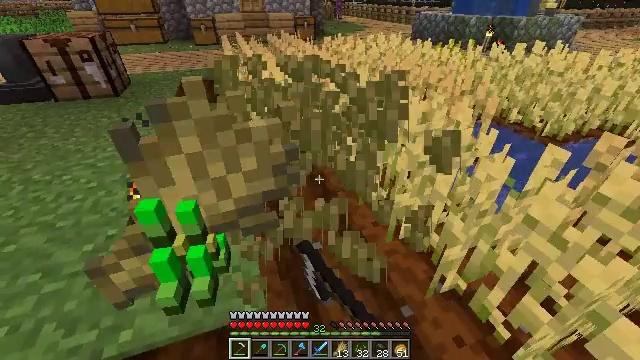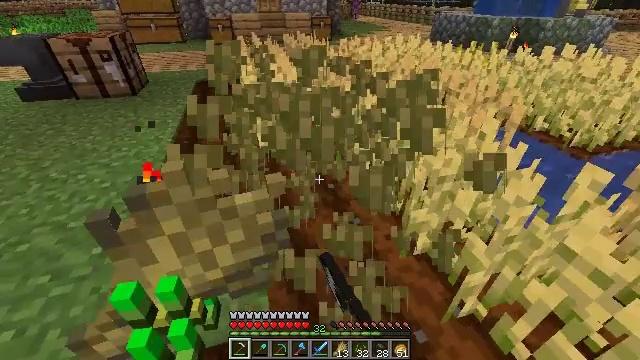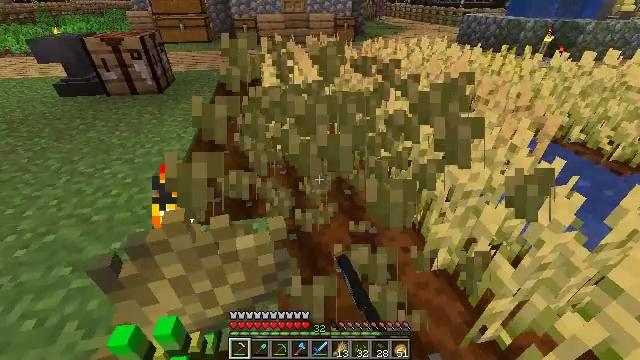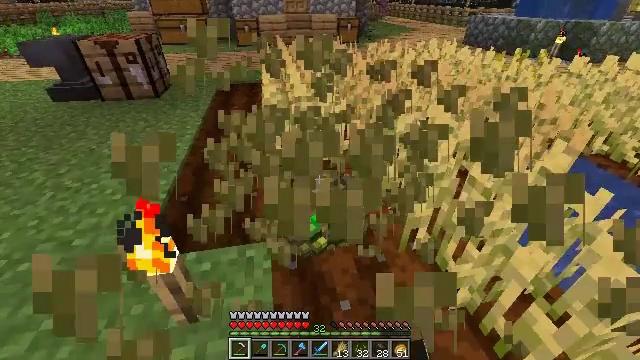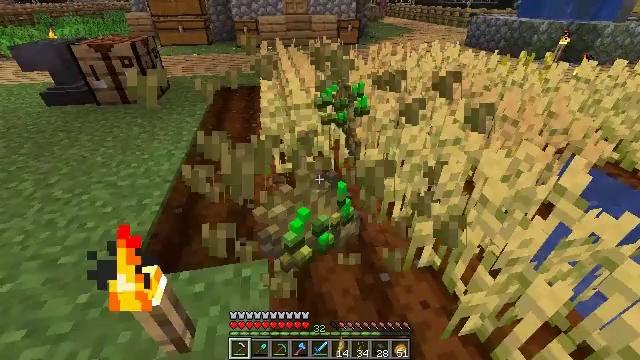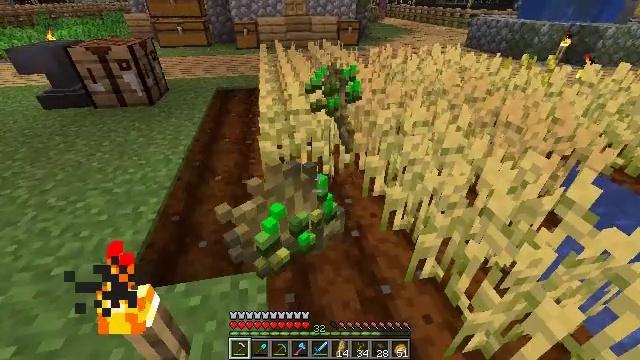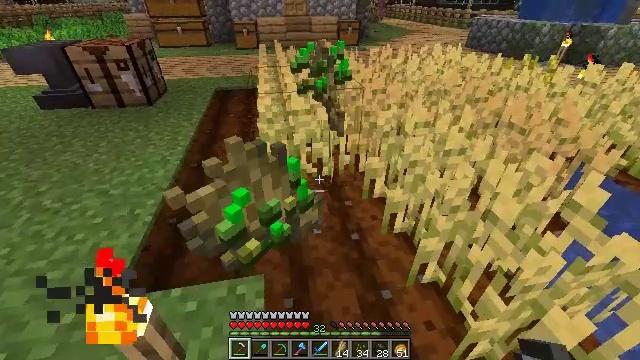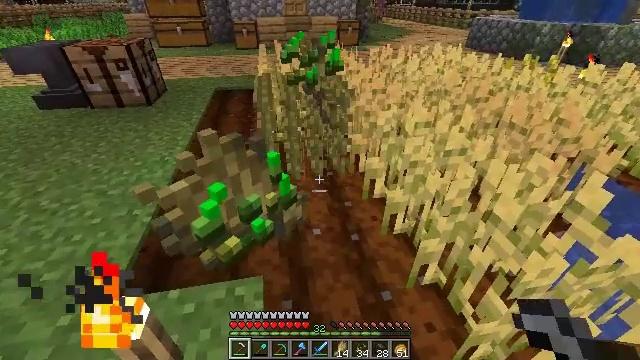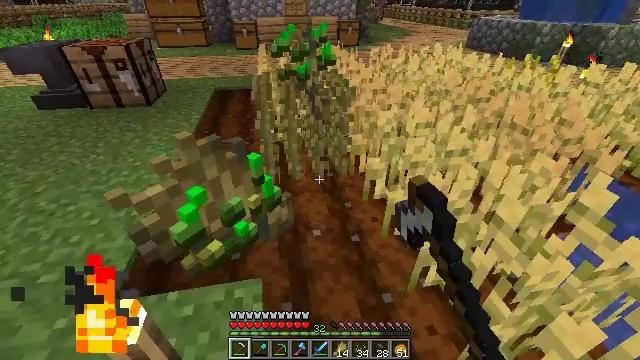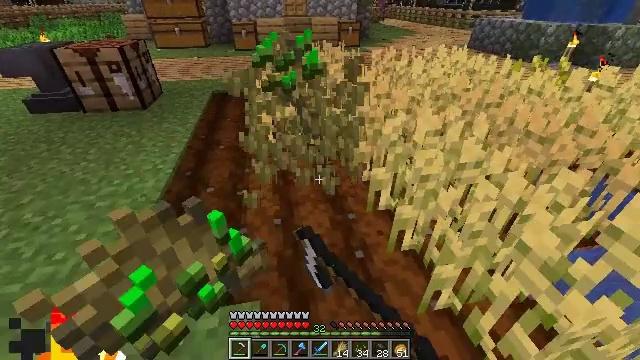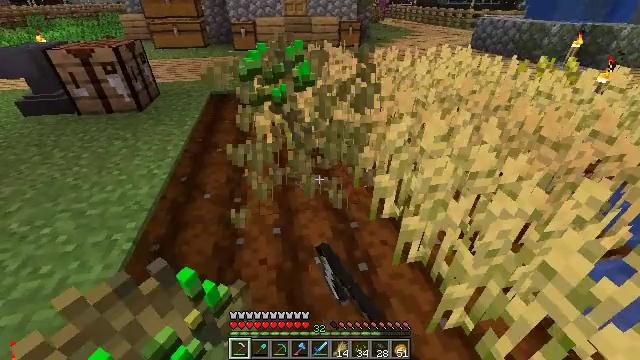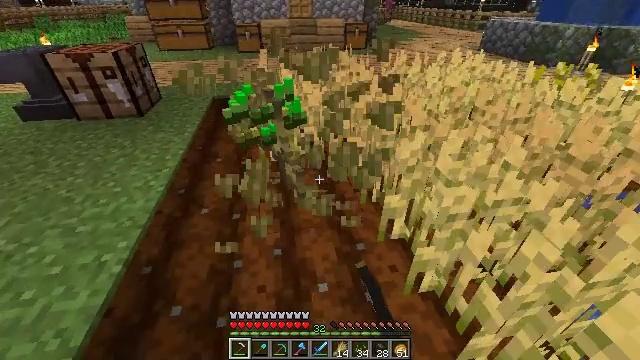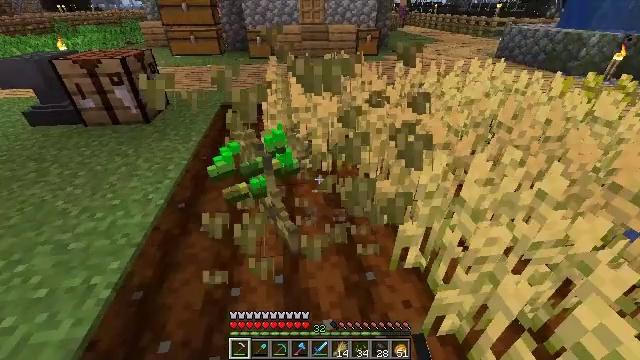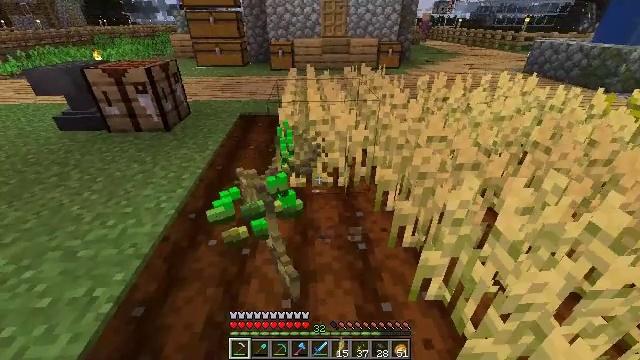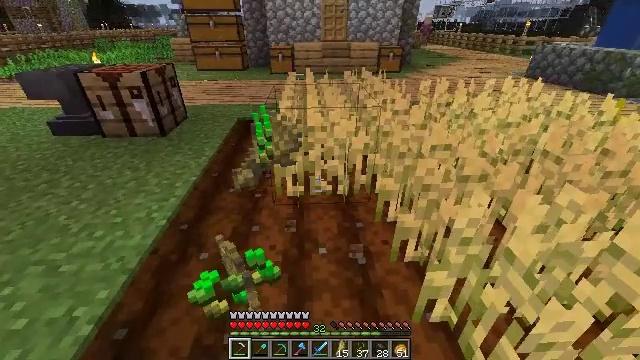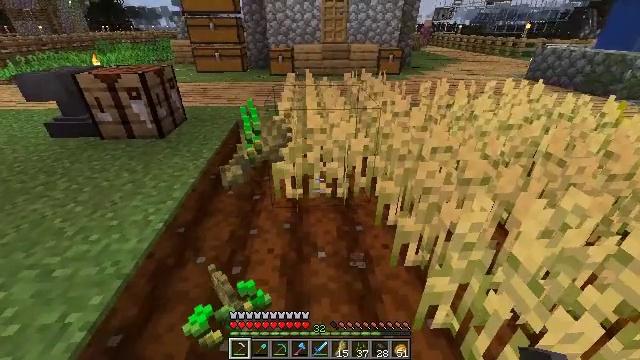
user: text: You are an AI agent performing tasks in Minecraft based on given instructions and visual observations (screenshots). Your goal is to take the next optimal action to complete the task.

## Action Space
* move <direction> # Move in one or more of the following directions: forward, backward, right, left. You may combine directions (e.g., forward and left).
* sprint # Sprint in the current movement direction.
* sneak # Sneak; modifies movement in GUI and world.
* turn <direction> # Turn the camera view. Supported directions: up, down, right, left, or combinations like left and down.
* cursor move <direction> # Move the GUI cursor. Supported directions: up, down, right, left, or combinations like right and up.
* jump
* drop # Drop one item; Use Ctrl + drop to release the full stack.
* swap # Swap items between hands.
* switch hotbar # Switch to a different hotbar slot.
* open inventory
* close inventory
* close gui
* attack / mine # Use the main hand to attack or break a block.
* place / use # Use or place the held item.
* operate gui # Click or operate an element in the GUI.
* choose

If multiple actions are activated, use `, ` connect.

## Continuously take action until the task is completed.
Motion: motion action
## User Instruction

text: Get wheat from the farmland.
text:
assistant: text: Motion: move forward, turn left, attack / mine
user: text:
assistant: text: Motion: move forward, turn left
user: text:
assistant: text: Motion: move forward
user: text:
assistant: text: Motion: no_op
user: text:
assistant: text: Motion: no_op
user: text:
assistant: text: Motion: no_op
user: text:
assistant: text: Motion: attack / mine
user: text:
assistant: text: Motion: move forward, attack / mine
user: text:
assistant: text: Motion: move forward, attack / mine
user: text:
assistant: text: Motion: move forward, attack / mine
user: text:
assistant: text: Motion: move forward, turn left
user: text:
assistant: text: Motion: move forward, turn left and up
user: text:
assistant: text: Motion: turn left and up
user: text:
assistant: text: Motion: no_op
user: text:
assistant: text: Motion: no_op
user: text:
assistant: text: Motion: attack / mine
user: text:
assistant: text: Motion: move forward, attack / mine
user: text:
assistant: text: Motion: move forward, attack / mine
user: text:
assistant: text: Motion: move forward
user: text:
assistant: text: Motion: move forward
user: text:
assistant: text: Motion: no_op
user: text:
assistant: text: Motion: no_op
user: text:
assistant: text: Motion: no_op
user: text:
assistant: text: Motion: no_op
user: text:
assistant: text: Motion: no_op
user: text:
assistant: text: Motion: move forward, attack / mine
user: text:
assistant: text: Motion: move forward, attack / mine
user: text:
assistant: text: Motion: move forward, attack / mine
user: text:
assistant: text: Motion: move forward
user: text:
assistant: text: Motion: move forward and move left